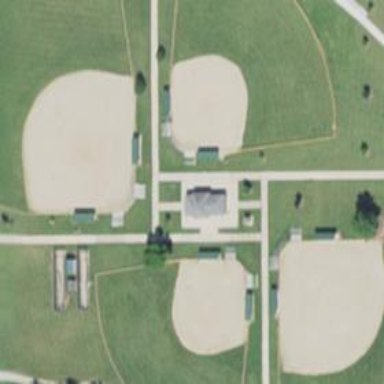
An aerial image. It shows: Baseball pitch for leisure land.